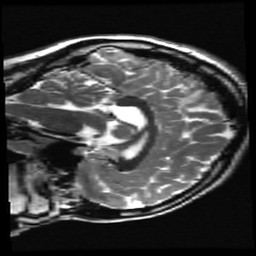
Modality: T2w
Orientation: sagittal
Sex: female
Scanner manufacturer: ge
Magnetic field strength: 3 T
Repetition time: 5 s
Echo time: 0.1015 s